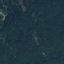
Land use / land cover class: Forest